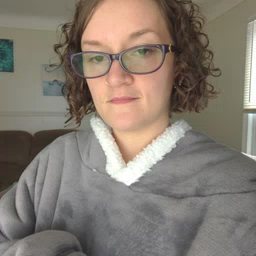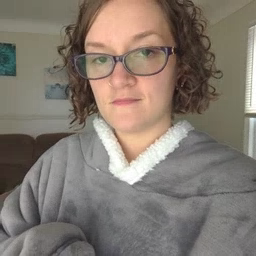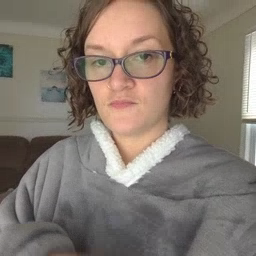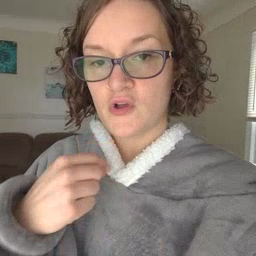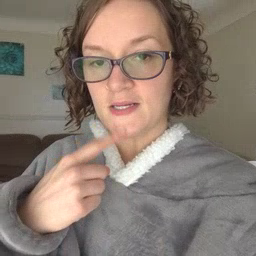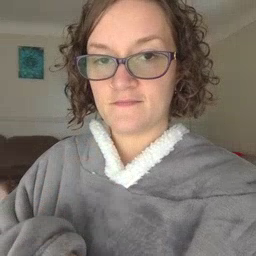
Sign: red